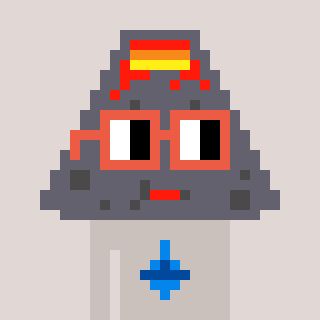
a pixel art character with square orange glasses, a volcano-shaped head and a foggrey-colored body on a warm background